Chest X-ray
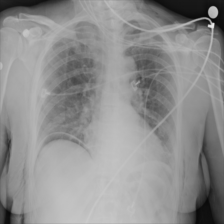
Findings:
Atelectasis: negative
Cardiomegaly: negative
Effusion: negative
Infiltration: negative
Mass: negative
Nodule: negative
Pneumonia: negative
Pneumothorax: negative
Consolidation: negative
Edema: negative
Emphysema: negative
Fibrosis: negative
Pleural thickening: negative
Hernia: negative